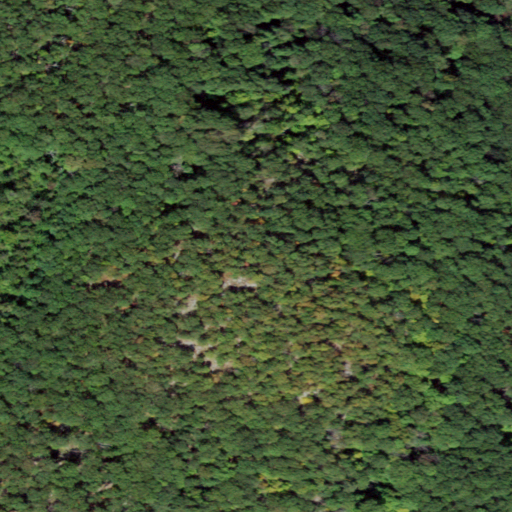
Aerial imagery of mountain in New York named Eagle Rock containing deciduous forest and woody wetlands